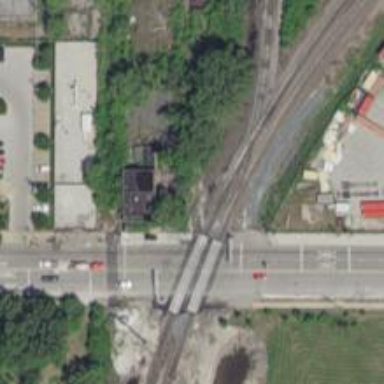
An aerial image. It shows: Railway crossing.